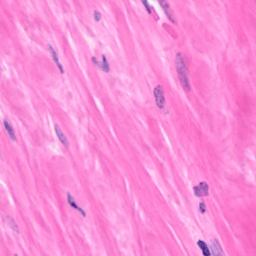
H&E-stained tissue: Breast